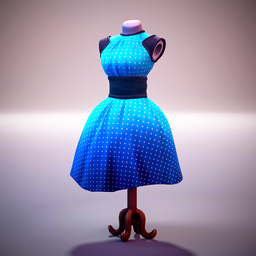
Label: people